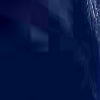
Label: water